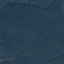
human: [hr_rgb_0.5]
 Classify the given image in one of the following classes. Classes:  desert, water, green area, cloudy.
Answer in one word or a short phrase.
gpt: green area